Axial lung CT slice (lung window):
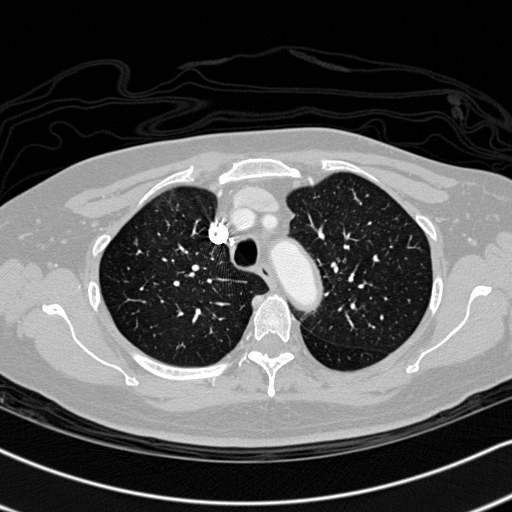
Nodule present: no